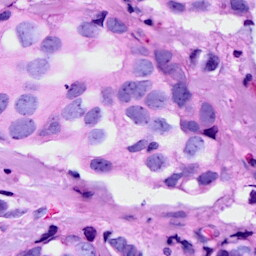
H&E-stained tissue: Breast